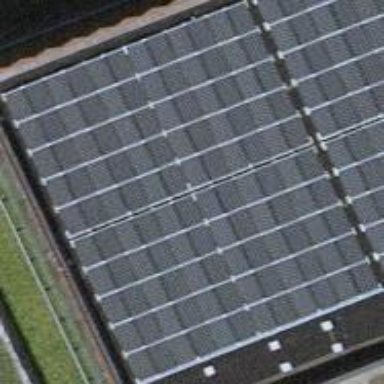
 consisting of solar photovoltaic panels."